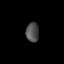
Tissue: lung
Cell type: Endothelial cells
Senescence score: 0.6095
Nuclear area (px): 249
Mean DAPI intensity: 78.357